Question: When I create a cursor 'cur' as follows -
'''
CURSOR cur IS SELECT Rownum r FROM dual WHERE mod(rownum,2)=1 CONNECT BY rownum <15;
'''
It gives me an error 'ORA-30009: Not enough memory for CONNECT BY operation'.
I tried reducing the limit to even 3, but it didn't work.
It might be of help to know that I'm running a loop using this cursor as-
'''
FOR cur_inst IN cur
LOOP
dbms_output.put_line(cur_inst.r);
END LOOP;
'''
The loop runs one time and prints '1'. However the above error is thrown after the first iteration.
Also, if I remove the 'WHERE' clause, the query is executed correctly as-

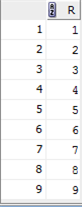
Answer: Apply your filtering logic after the rows! otherwise, it would mess up the connection.
'''
CURSOR cur IS
select r from
(SELECT Rownum r FROM dual CONNECT BY rownum <15
)
where mod(r,2)=1
'''